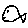
Label: fish